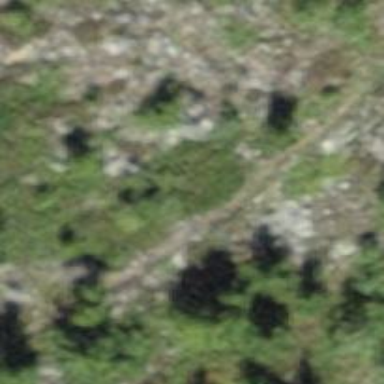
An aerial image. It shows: Ground path with excellent trail visibility.